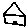
Label: house